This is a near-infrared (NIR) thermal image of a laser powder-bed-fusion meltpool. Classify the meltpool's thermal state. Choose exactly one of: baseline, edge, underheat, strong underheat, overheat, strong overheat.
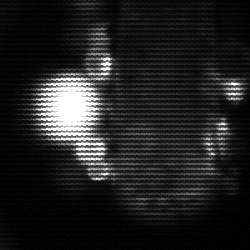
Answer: strong underheat